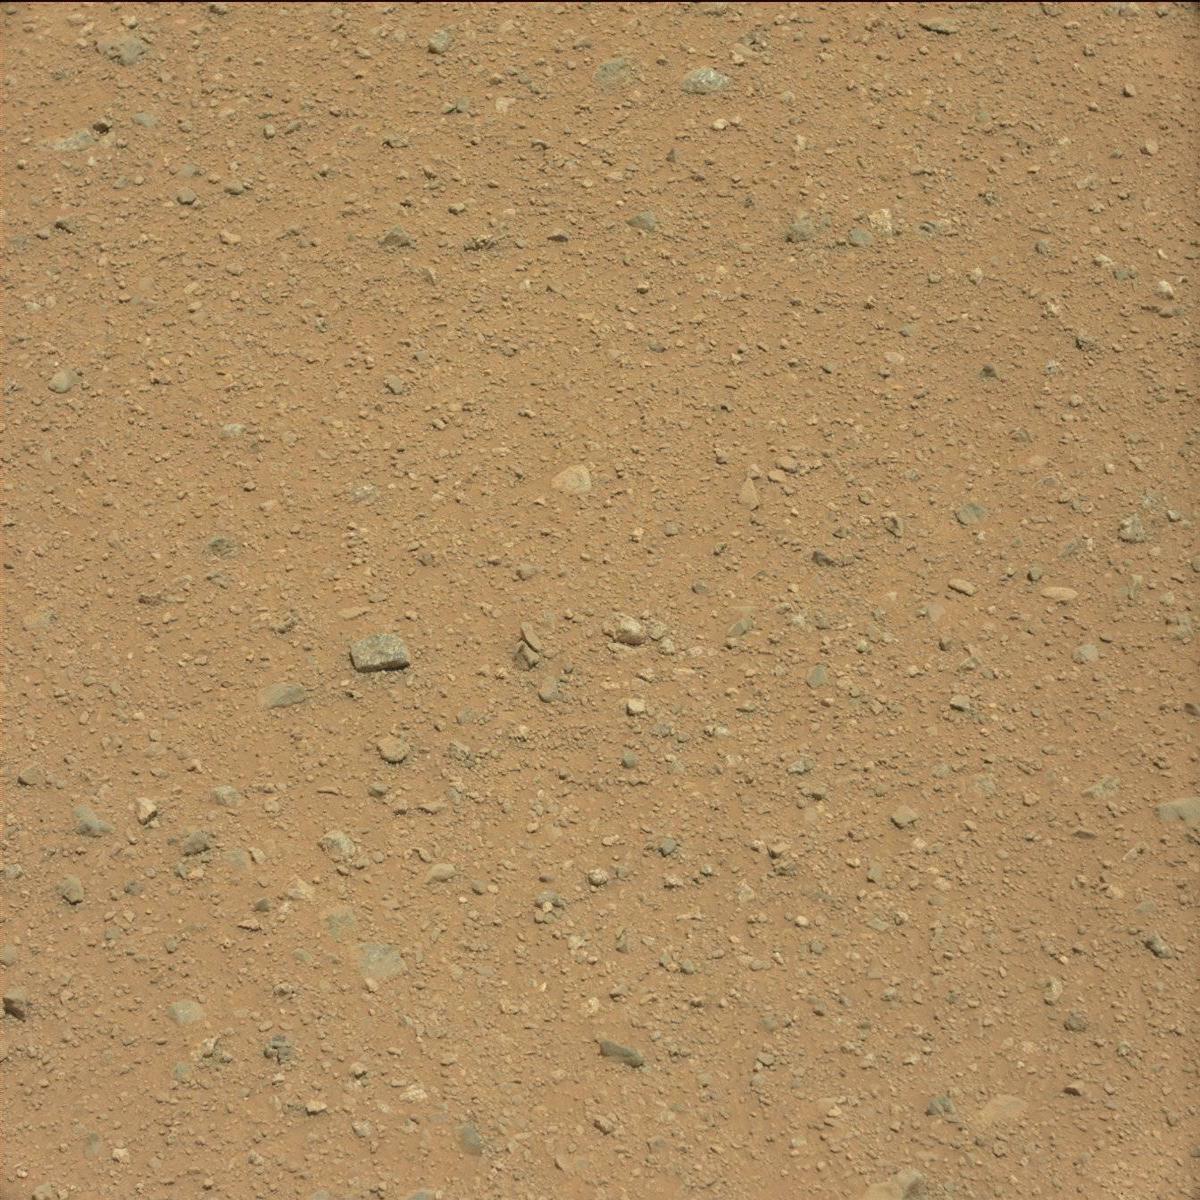
Terrain classes present: Bedrock, Sand / Soil